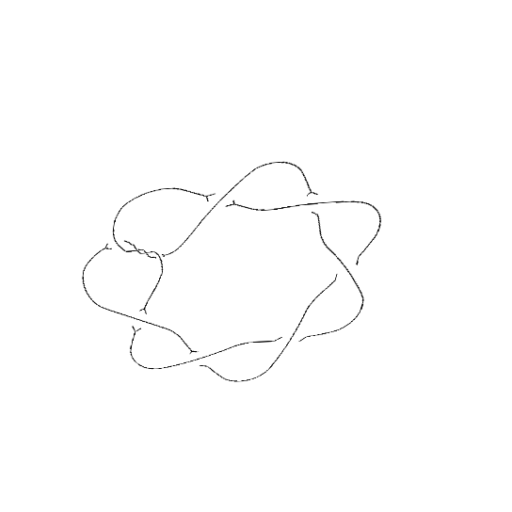
Crossing number: 10